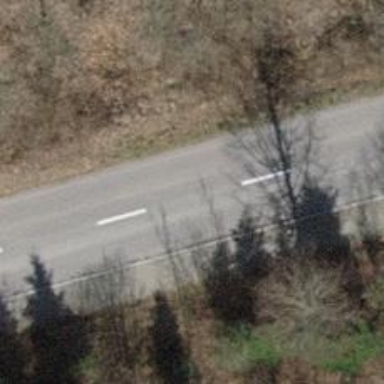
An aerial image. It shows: Paved tertiary road.